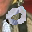
Label: 0